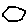
Label: hexagon